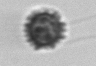
Label: coccolithophorid